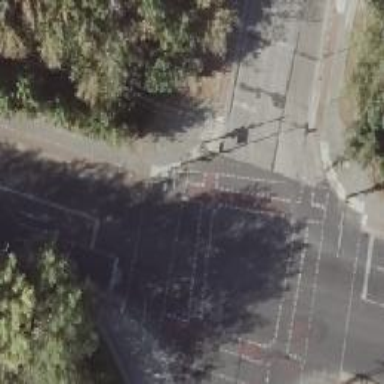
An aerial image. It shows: Secondary road with lane markings and cycle track on both sides. The surface of the road is asphalt.